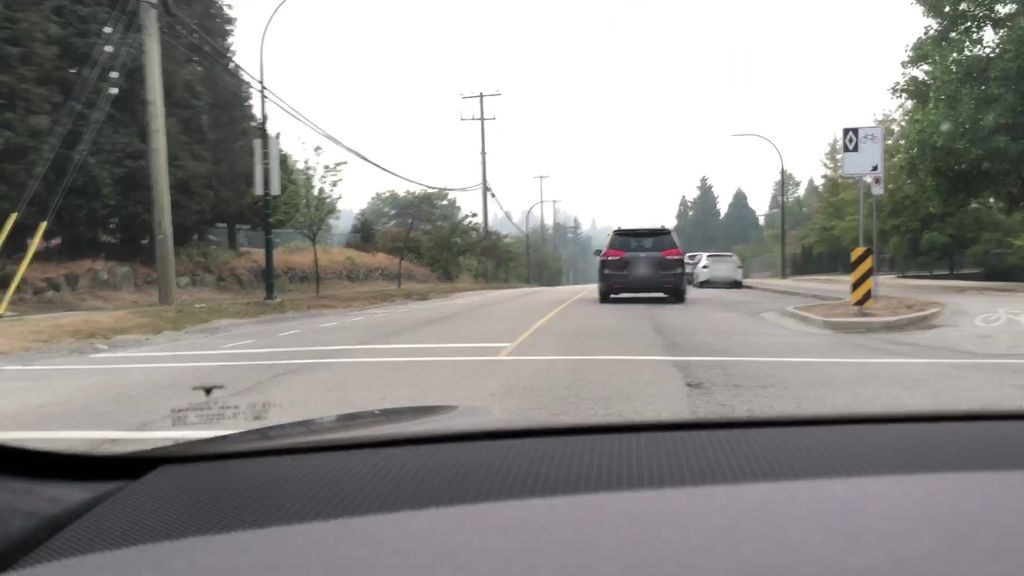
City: vancouver